Field crop: maize
Growth stage: 2
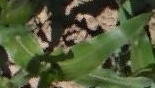
Species: maize